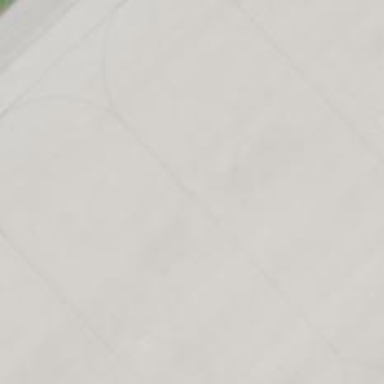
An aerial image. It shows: View of taxiway at the airport.